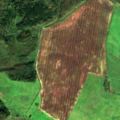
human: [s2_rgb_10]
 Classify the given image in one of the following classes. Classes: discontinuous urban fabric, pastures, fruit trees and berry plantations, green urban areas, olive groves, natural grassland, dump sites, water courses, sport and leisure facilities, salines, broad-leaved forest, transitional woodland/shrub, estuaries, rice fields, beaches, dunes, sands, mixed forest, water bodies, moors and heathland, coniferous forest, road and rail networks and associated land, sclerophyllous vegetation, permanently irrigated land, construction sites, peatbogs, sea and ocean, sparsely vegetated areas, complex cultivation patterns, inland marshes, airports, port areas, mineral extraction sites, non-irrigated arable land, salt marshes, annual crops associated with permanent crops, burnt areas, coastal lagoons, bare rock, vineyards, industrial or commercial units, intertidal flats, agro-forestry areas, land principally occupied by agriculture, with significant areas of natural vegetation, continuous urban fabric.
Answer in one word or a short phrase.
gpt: non-irrigated arable land, pastures, complex cultivation patterns, broad-leaved forest, mixed forest, transitional woodland/shrub